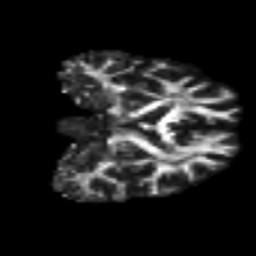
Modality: FA
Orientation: coronal
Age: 32
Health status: ill
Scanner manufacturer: philips
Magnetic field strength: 3 T
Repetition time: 9 s
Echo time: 0.127 s